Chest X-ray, AP view. Patient: 33 years old, sex F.
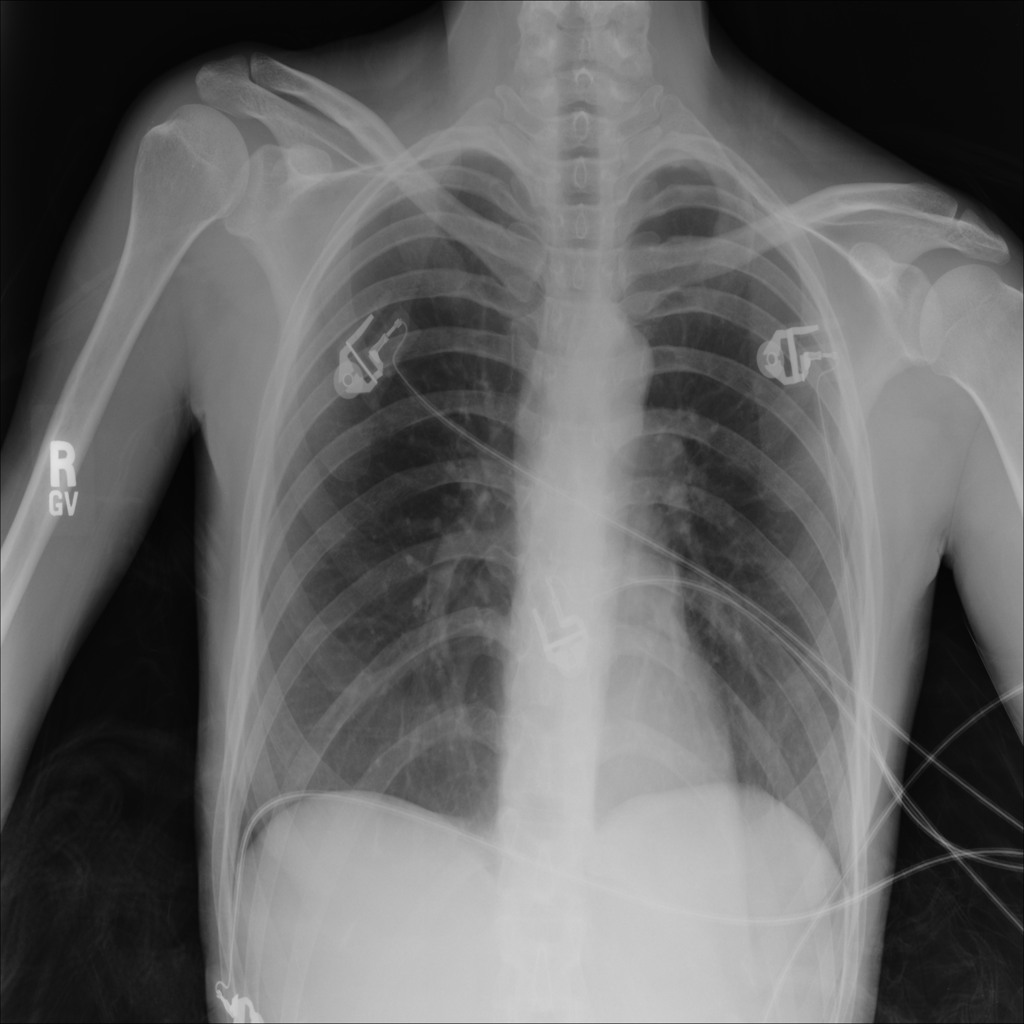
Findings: No Finding